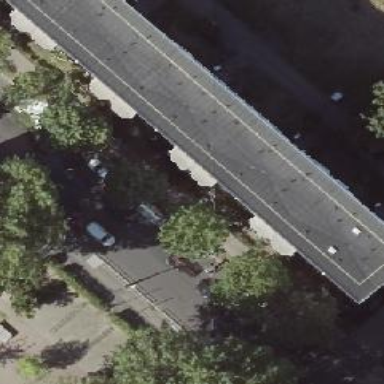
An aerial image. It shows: Building with apartments and flat roof.